Question: I have a spinner and a listview in the same Activity. The listview is loaded with a list of items. i want when user clicks on the item from spinner the listview will be clear and new listview will load according to item chooses in spinner
'''
setListAdapter(new ArrayAdapter<String>(this, R.layout.listviewxml, video));
ListView lv=getListView();
lv.setTextFilterEnabled(true);
'''

Please tell how to do this?
i am not able to clear the listview
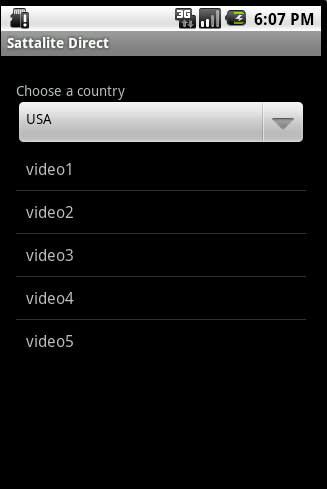
Answer: If you have passed a , then
'''
// Clear collection..
collection.clear();
// Add data to collection..
collection.add();
// Refresh your listview..
listview.getAdapter().notifyDataSetChanged();
'''
(These codes are like pseudo code, your syntax may vary)